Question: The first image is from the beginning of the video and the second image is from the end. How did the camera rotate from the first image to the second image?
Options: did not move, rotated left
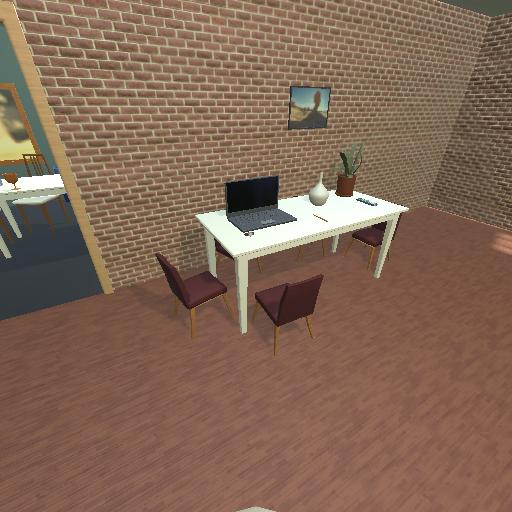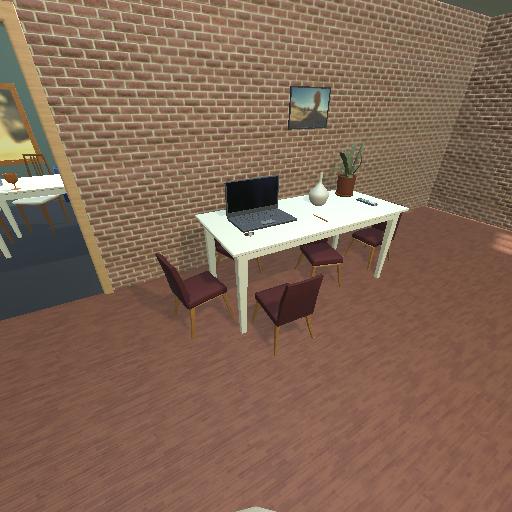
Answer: did not move